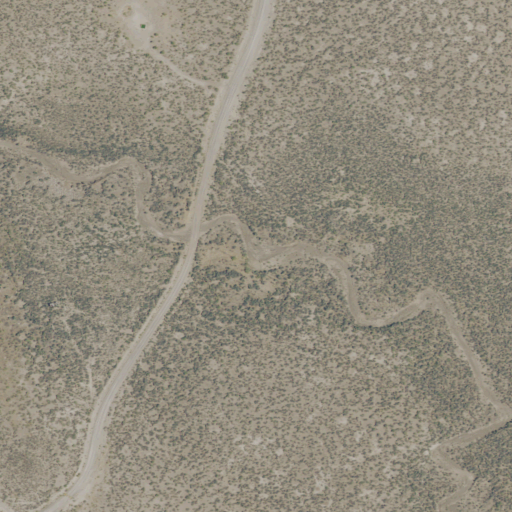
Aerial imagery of valley in Oregon named Greaser Canyon containing shrub, open development, and low intensity development